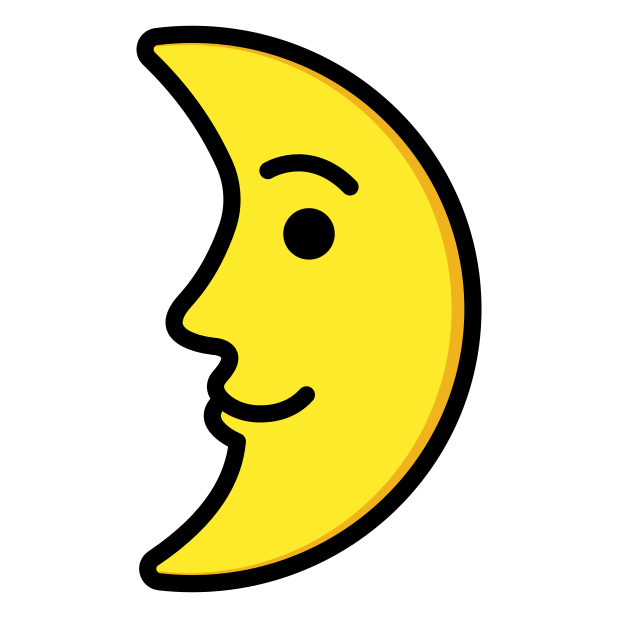
Emoji: 🌛
Name: first quarter moon with face
Unicode: 0x1f31b